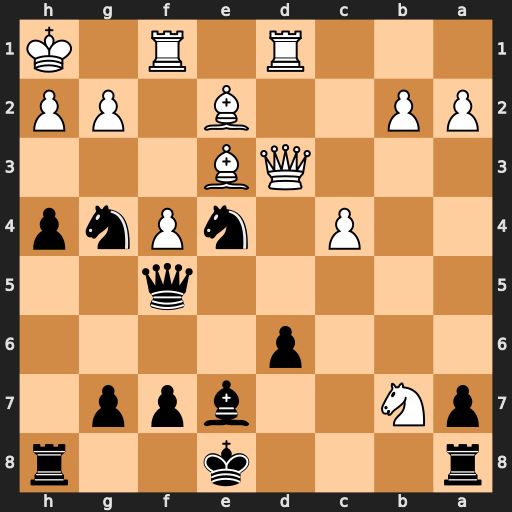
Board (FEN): r3k2r/pN2bpp1/3p4/5q2/2P1nPnp/3QB3/PP2B1PP/3R1R1K
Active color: b
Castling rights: kq
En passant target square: -
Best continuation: Ng3+ Kg1 Qxd3